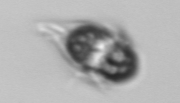
Label: Mesodinium